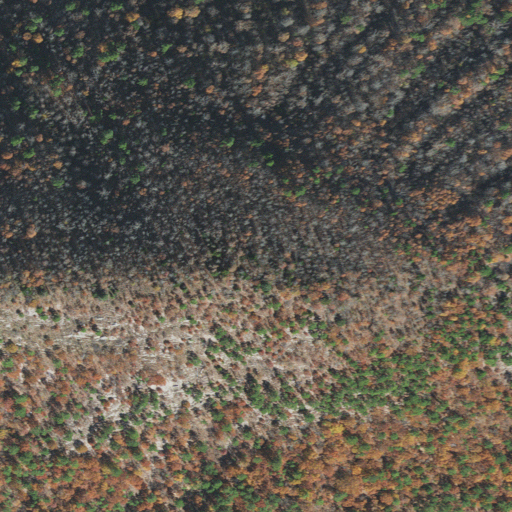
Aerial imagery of mountain in Arkansas named Blowout Mountain containing deciduous forest, mixed forest, and evergreen forest